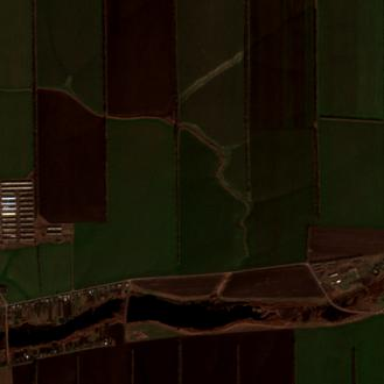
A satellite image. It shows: View of farmland.